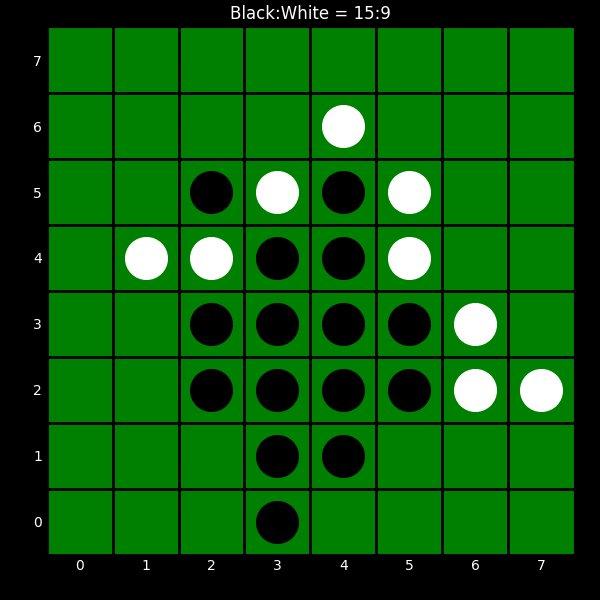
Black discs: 15
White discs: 9